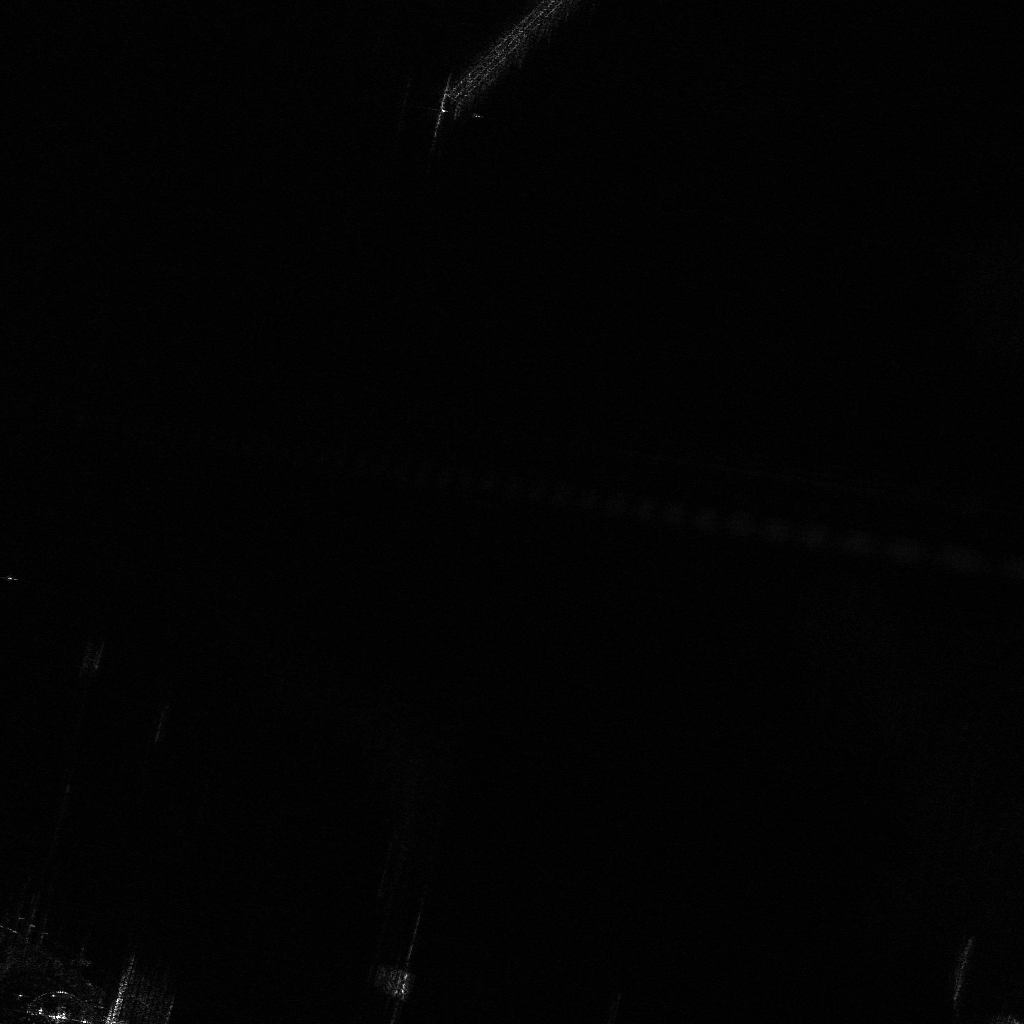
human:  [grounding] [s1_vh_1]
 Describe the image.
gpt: In the satellite image, there is  <ref>1 medium container </ref> <box>[[36, 94, 40, 97, 19]]</box> located at bottom.